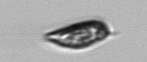
Label: Prorocentrum_triestinum